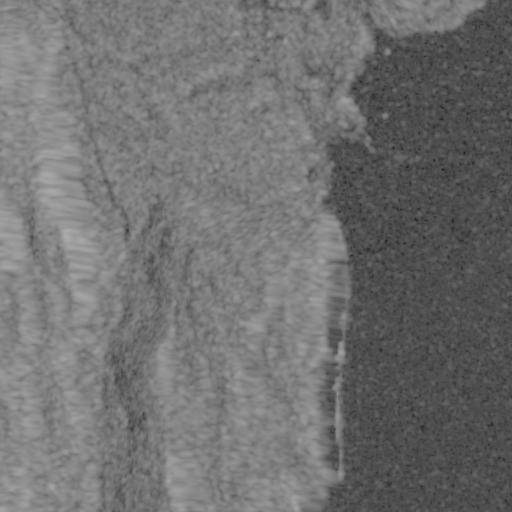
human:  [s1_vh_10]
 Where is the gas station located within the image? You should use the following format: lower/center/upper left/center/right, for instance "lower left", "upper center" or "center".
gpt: The gas station is located in the upper center of the image.
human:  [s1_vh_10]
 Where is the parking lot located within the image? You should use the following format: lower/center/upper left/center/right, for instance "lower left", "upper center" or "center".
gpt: The parking lot is located in the upper right of the image.
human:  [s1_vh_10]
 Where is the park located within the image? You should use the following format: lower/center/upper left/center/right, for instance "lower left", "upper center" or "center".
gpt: There is no park in the image.

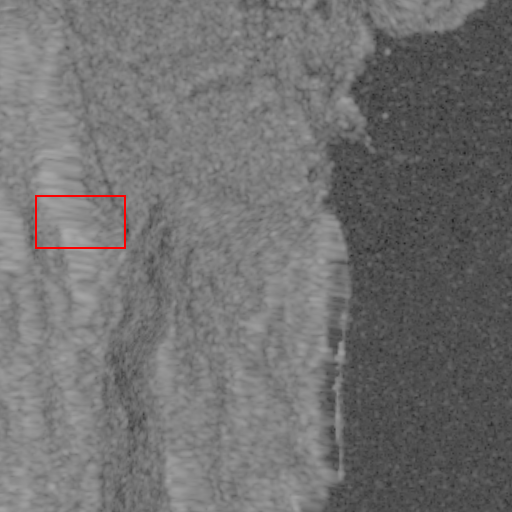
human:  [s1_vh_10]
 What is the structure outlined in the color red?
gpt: There is no red outline.
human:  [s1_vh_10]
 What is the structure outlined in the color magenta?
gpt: There is no structure outlined in magenta.